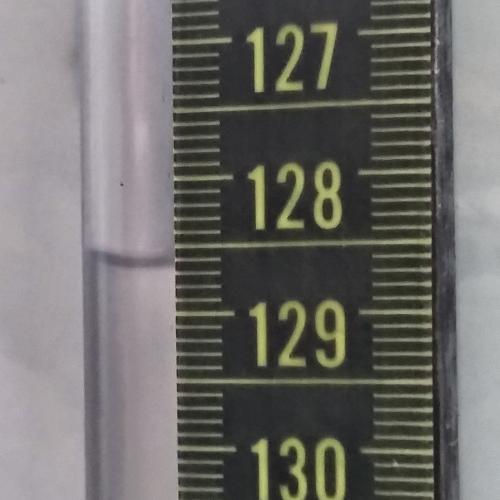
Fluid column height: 128.6 cm